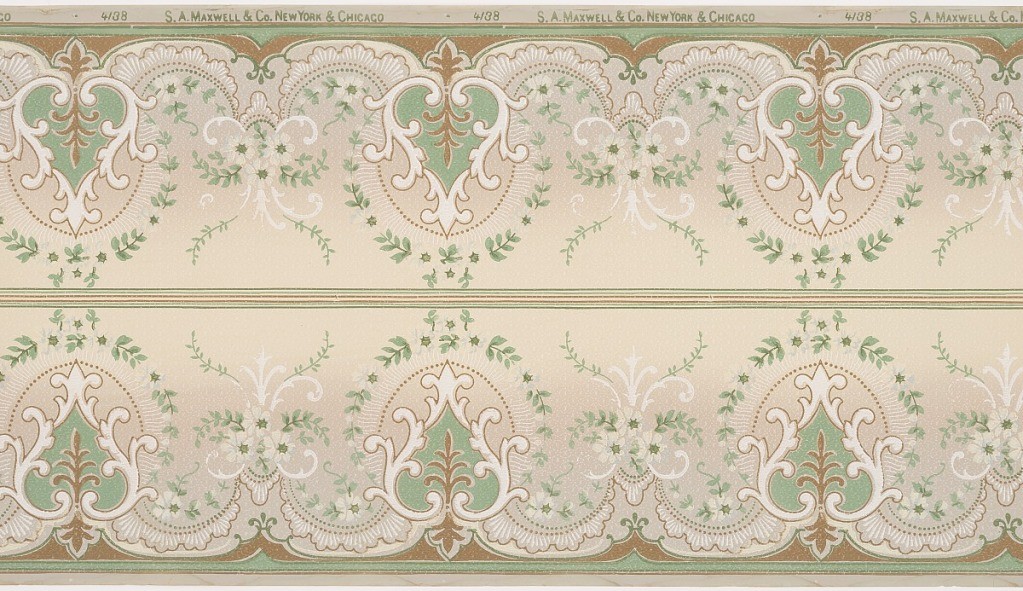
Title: Frieze
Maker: Maxwell & Co., S.A., Chicago, Illinois, USA
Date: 1905–1915
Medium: Machine-printed paper, liquid mica
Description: Arabesques containing vines; each connected by lace-like trimming and tri-floral motifs with C-scrolls. Printed in white, turquoise, burgundy, and green on light blue gradient ground. Two borders printed across the width.